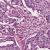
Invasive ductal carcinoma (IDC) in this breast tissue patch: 1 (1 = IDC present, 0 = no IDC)